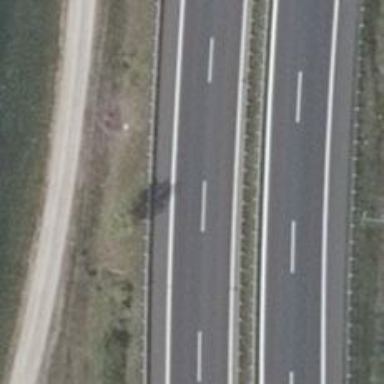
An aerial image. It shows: Asphalt trunk motorway.